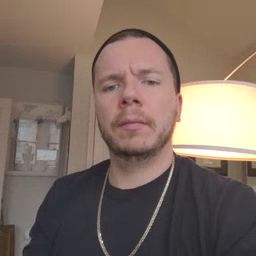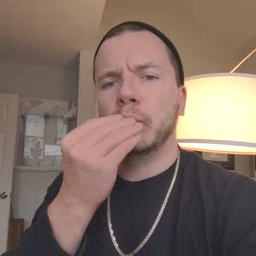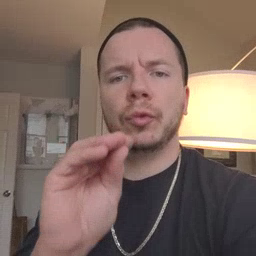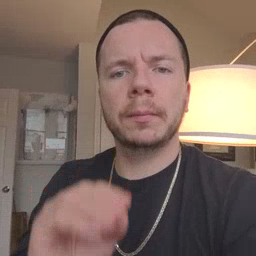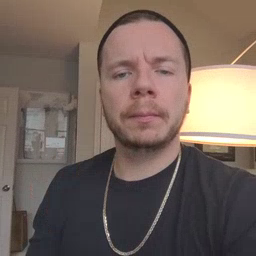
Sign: kiss